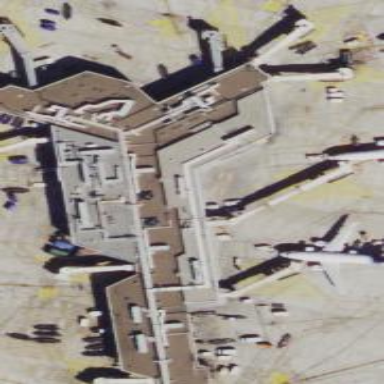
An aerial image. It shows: Information terminal.